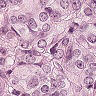
Metastatic tissue present: yes